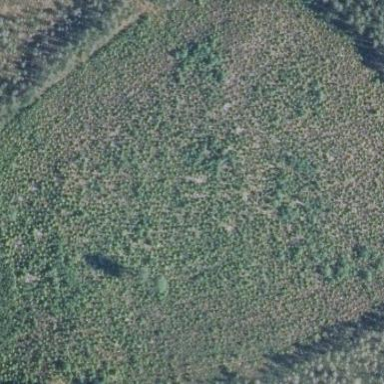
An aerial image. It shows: Clearcut area with scrub vegetation.